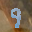
Label: 9